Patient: sex M, age 60
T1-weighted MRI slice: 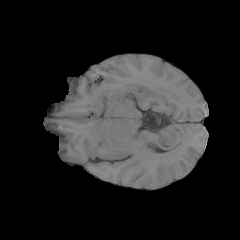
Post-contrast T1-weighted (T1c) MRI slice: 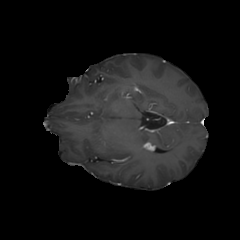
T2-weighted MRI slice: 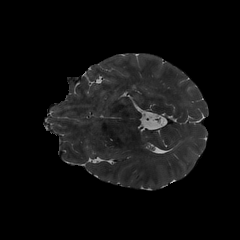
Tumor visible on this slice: no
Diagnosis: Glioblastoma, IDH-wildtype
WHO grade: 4